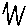
Label: zigzag